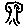
Label: tree